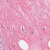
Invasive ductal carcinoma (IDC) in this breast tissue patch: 0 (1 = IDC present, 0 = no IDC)